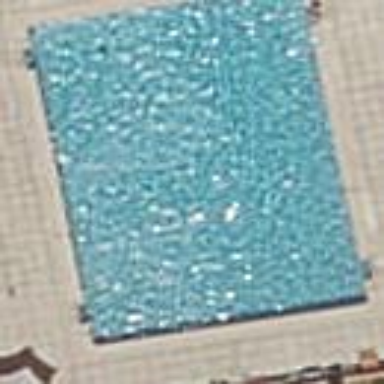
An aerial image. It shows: Swimming pool located in leisure land.